Field crop: tomato
Growth stage: 1
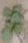
Species: solanum